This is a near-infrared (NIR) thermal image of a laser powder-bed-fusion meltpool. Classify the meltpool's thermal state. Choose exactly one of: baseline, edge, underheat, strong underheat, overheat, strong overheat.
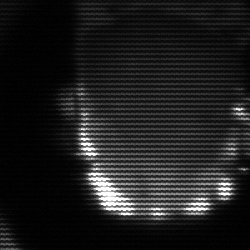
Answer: baseline